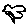
Label: bird